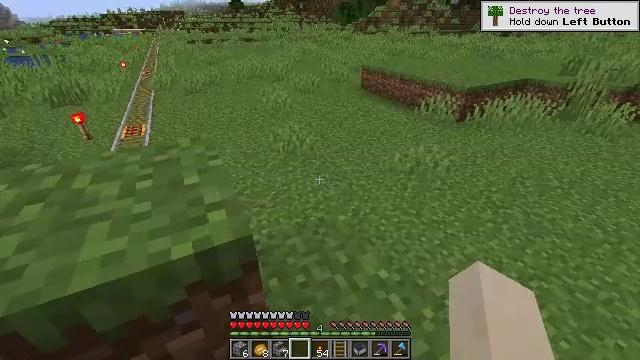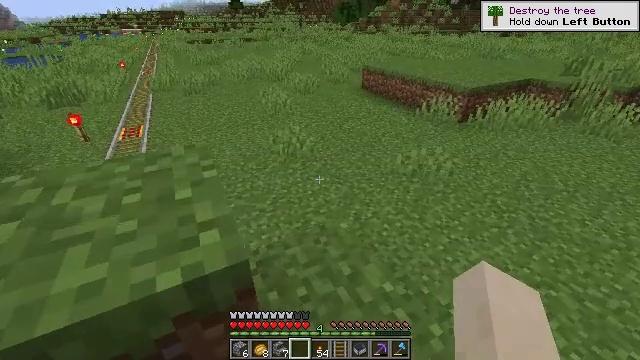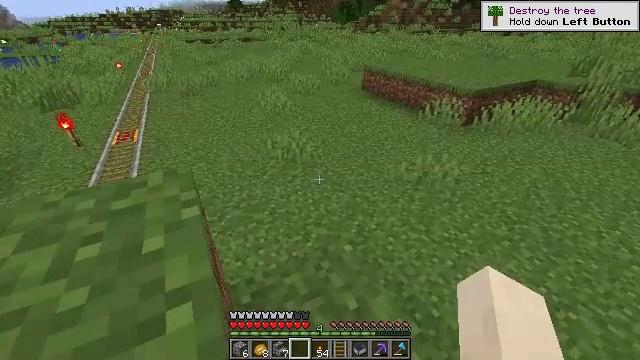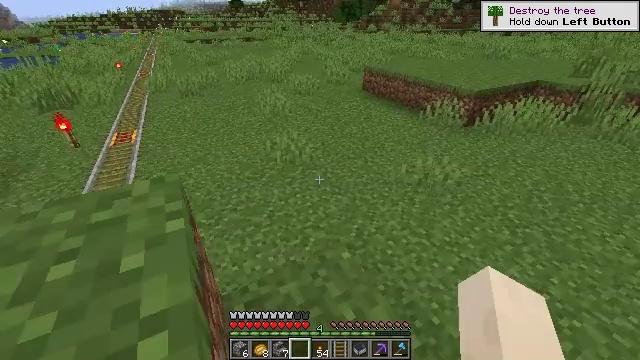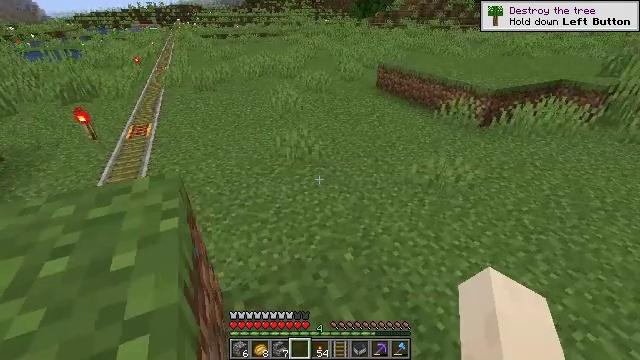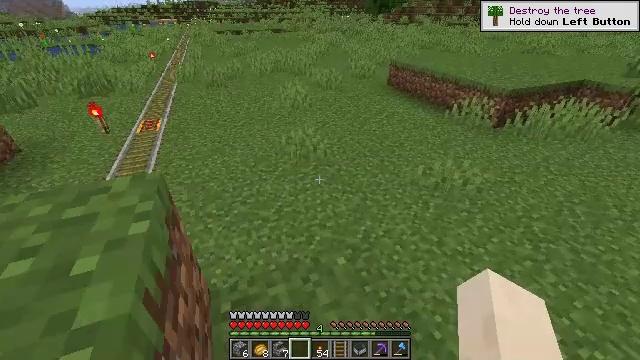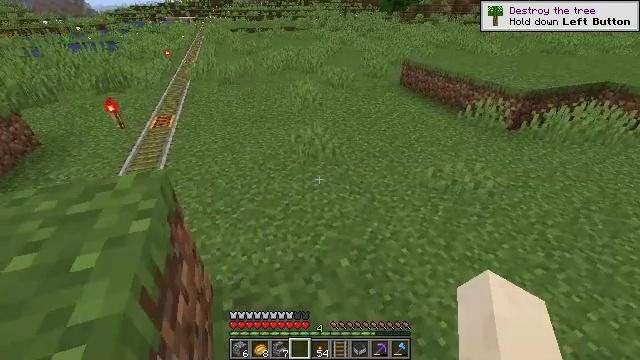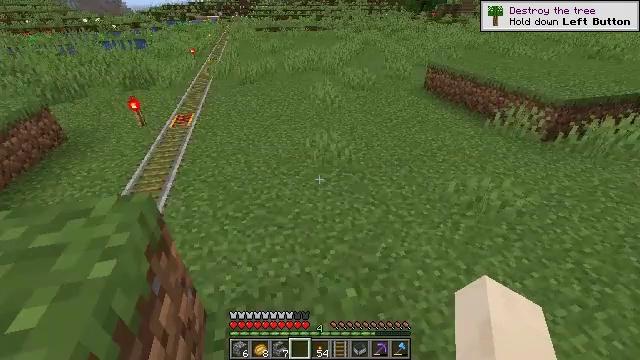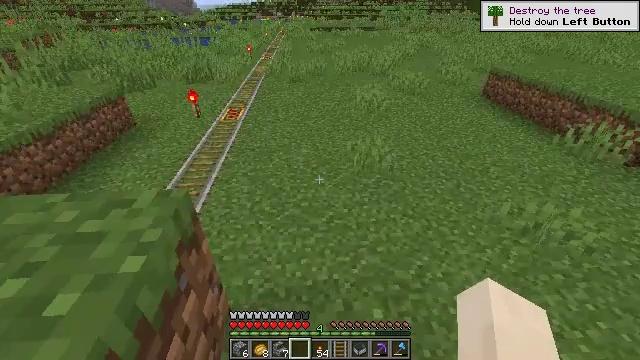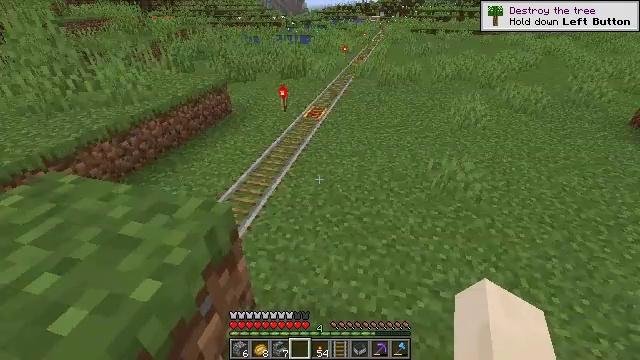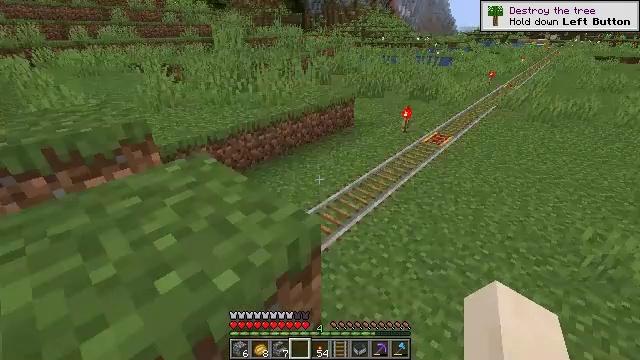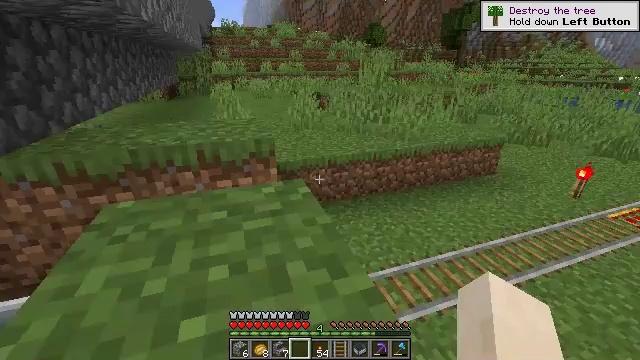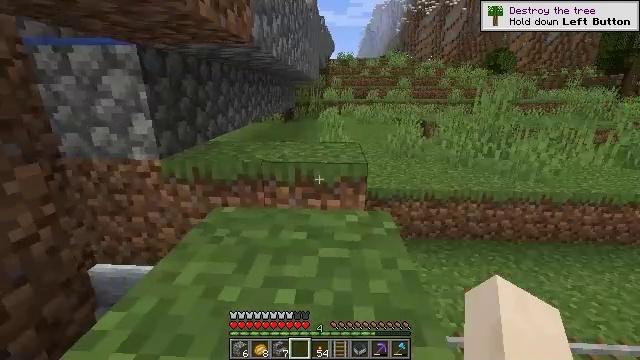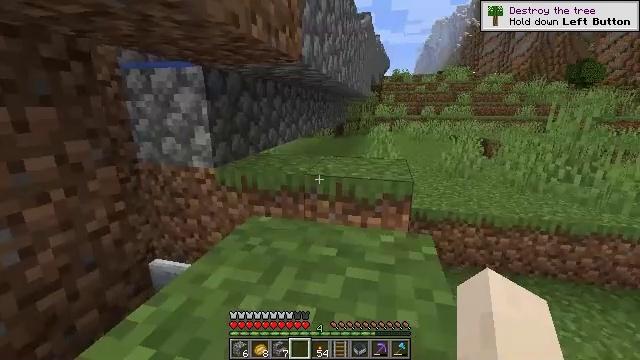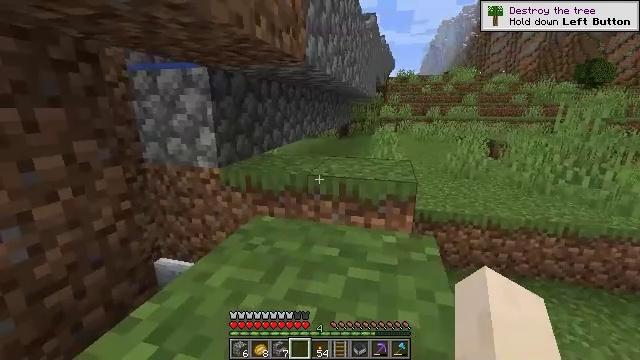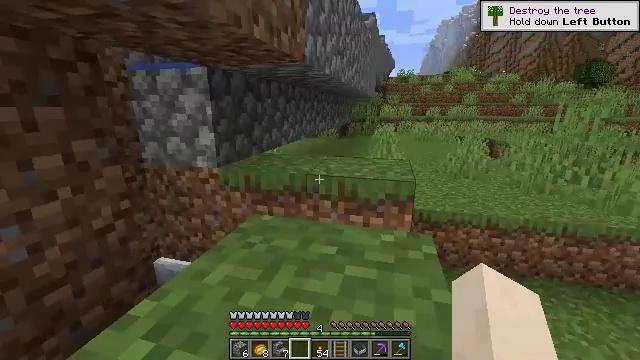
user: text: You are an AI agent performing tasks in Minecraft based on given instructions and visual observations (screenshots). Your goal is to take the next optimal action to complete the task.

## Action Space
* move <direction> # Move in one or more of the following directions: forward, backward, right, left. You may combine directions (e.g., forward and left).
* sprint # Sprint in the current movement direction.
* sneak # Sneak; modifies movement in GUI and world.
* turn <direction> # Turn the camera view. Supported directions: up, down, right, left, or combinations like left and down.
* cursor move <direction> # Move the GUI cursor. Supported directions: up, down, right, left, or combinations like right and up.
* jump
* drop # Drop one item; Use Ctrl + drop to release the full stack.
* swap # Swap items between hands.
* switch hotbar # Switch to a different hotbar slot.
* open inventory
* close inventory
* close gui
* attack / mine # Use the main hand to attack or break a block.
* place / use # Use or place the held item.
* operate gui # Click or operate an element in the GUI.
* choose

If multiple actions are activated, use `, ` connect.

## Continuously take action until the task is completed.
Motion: motion action
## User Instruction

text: Retrieve the barrel for inventory use.
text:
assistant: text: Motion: move forward
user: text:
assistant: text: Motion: move forward
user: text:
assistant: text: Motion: move forward
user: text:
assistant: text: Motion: move forward, turn left
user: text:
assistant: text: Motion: move forward, turn left
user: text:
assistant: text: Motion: move forward, turn left
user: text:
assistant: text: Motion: move forward, turn left
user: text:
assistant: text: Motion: move forward, turn left
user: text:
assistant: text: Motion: move forward, turn left
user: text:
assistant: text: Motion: move forward, turn left and up
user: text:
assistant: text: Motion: move forward, turn left and up
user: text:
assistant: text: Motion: turn left and up
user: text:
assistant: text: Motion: turn left and up
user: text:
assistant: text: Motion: turn left
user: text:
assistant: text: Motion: no_op
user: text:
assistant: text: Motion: no_op
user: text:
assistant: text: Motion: no_op
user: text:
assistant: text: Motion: no_op
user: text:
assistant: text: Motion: no_op
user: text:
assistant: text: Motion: no_op
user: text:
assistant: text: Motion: turn left and down
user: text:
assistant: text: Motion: turn left and down
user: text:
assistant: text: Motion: turn left
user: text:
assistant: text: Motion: no_op
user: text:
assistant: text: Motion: no_op
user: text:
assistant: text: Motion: no_op
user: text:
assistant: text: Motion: move back, turn left
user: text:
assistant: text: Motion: move back, turn left
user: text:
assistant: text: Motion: move back, turn left
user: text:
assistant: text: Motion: move back, turn left and up